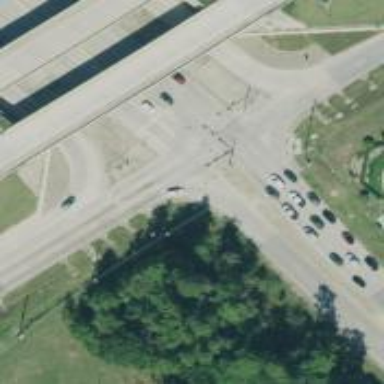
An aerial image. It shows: Secondary road with frontage road.